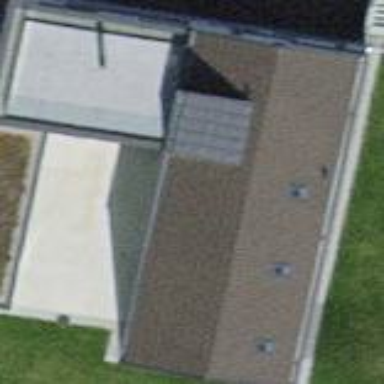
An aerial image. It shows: Detached building.